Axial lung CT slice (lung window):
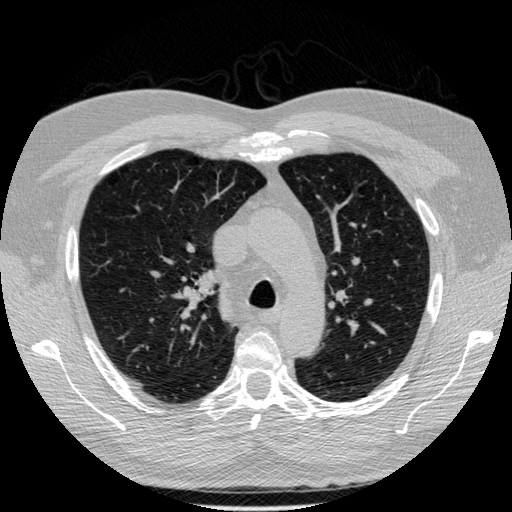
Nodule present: no